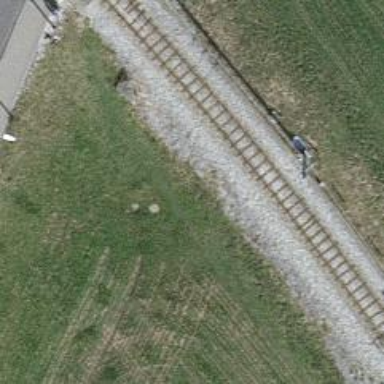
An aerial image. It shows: Narrow-gauge railway track with electrified contact line. The railway has one track.